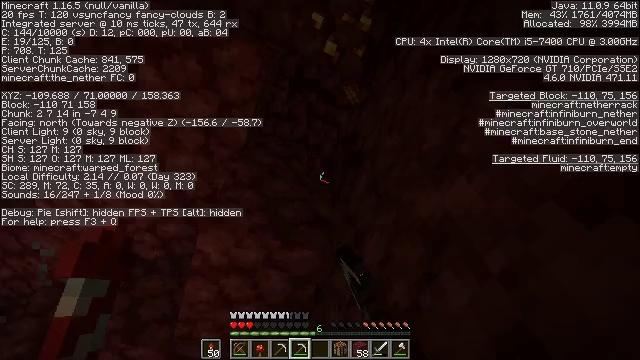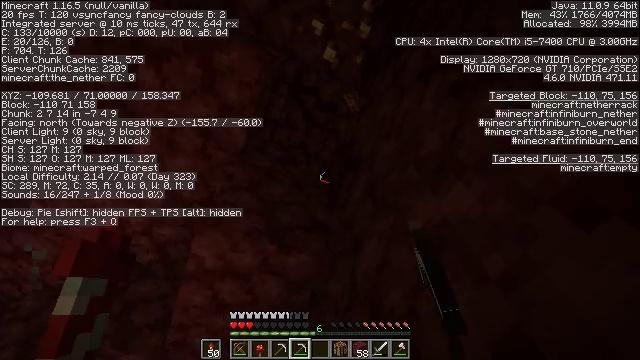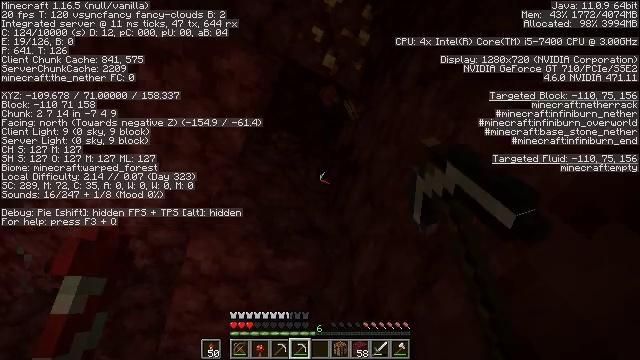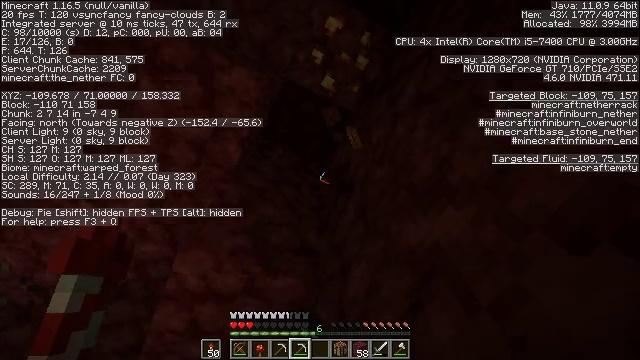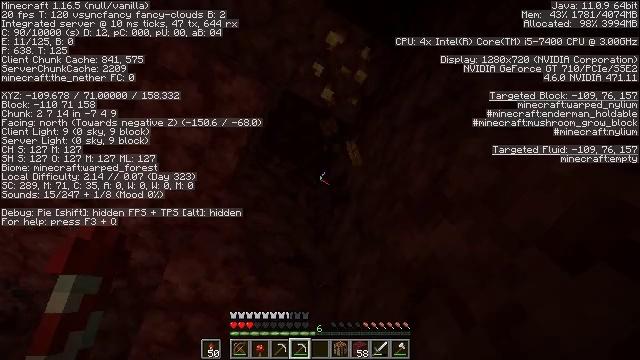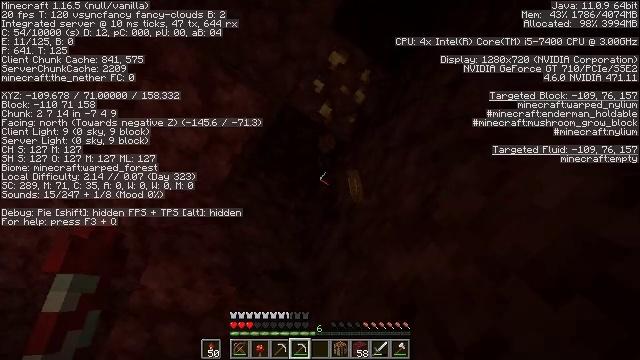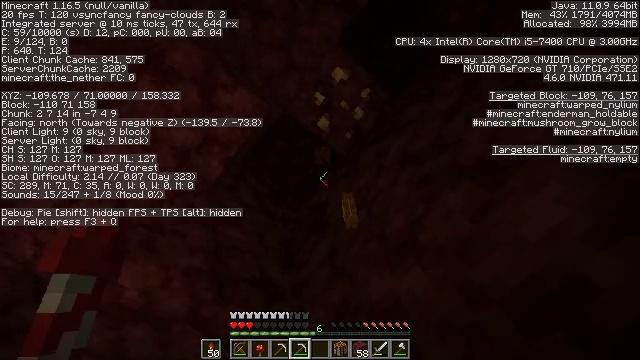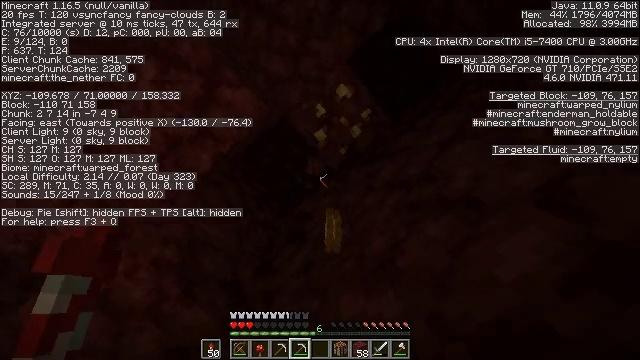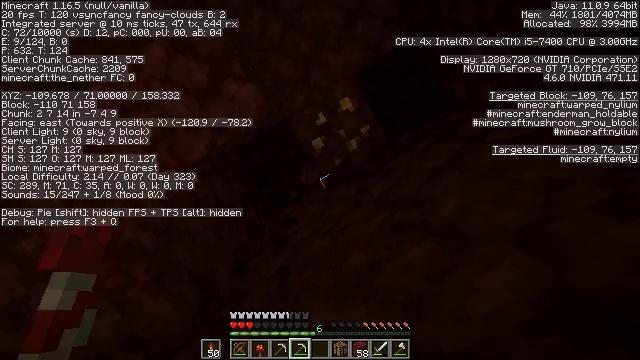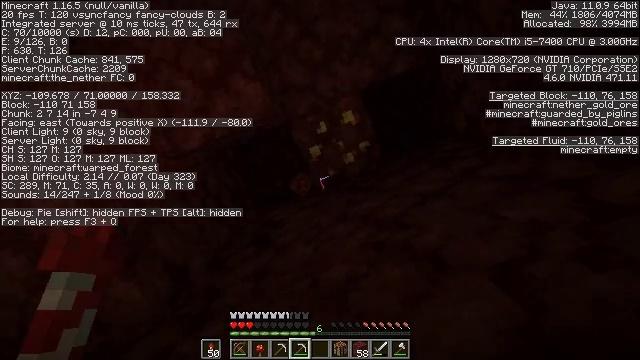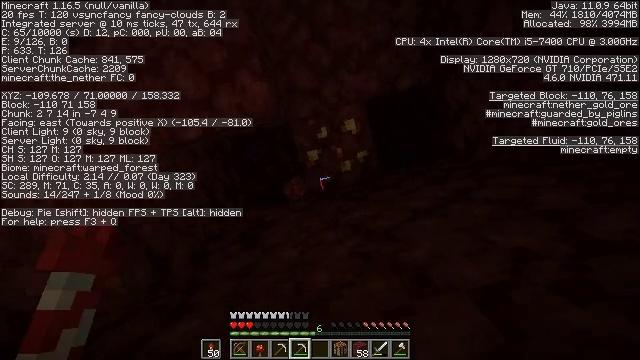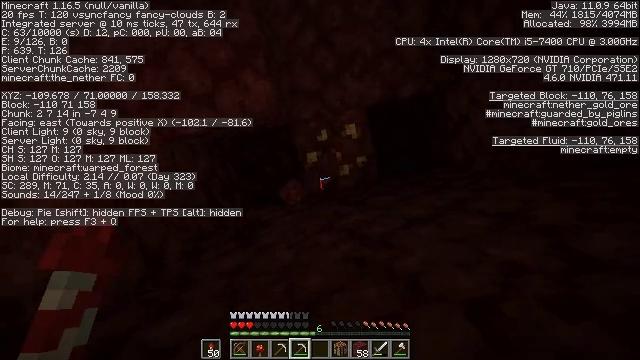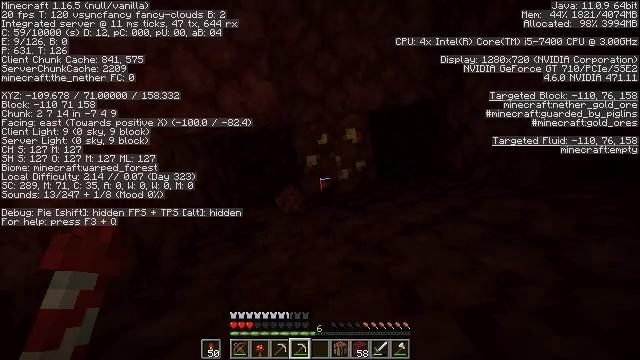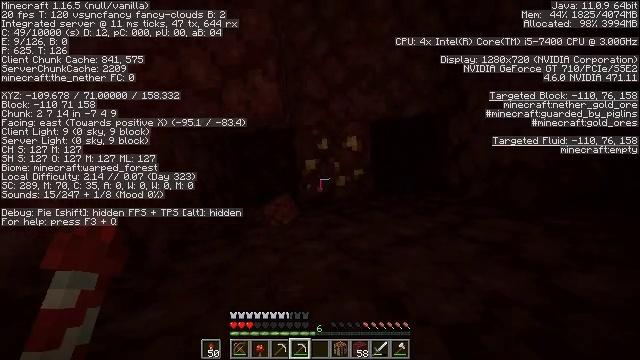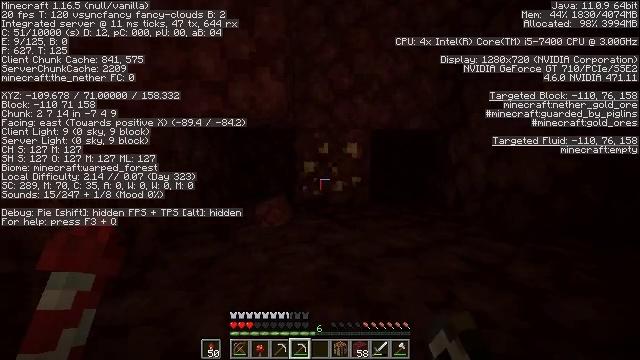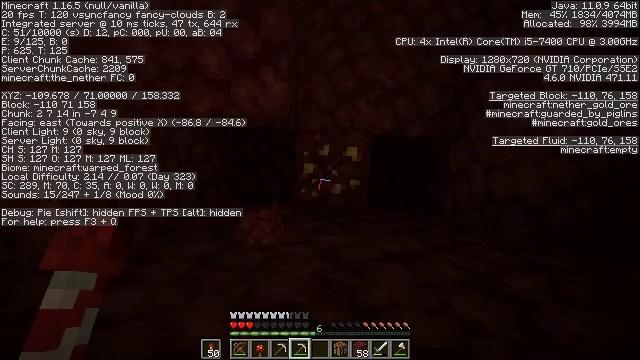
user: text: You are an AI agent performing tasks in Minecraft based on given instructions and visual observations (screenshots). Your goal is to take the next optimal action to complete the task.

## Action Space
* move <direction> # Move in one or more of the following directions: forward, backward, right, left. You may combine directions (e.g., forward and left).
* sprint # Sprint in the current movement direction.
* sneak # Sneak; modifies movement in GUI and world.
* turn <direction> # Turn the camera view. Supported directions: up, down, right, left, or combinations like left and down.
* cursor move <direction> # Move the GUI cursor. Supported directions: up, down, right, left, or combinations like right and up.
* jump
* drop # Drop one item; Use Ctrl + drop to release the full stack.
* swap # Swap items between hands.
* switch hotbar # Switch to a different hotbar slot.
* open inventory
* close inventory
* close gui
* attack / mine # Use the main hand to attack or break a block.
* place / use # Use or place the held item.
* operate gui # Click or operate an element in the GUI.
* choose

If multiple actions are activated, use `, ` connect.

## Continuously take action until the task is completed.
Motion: motion action
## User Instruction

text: Collect nether gold ore blocks.
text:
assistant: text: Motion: turn up, attack / mine
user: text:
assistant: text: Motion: turn up, attack / mine
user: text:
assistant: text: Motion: turn right and up, attack / mine
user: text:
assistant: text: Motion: turn right and up, attack / mine
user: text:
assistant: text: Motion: turn right and up
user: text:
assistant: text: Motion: turn right and up
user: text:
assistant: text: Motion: turn right and up
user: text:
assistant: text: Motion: turn right and up
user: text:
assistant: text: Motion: turn right and up
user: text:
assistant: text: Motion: turn right and up
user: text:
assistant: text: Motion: turn right
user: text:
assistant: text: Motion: turn right
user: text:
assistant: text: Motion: turn right and up, attack / mine
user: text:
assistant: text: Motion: turn right, attack / mine
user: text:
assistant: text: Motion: turn right, attack / mine
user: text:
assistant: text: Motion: attack / mine
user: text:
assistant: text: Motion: turn right, attack / mine
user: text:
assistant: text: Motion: turn right, attack / mine
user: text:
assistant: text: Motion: turn right, attack / mine
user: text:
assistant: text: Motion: attack / mine
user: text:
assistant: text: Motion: attack / mine
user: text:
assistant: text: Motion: attack / mine
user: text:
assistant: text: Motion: attack / mine
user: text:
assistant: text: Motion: attack / mine
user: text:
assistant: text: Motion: attack / mine
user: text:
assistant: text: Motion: attack / mine
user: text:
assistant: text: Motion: attack / mine
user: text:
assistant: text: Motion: attack / mine
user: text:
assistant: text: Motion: attack / mine
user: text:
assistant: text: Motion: attack / mine